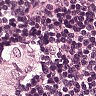
Metastatic tissue present: yes